Aerial crown-view tile of a tropical tree (Barro Colorado Island, Panama), acquired 20250715:
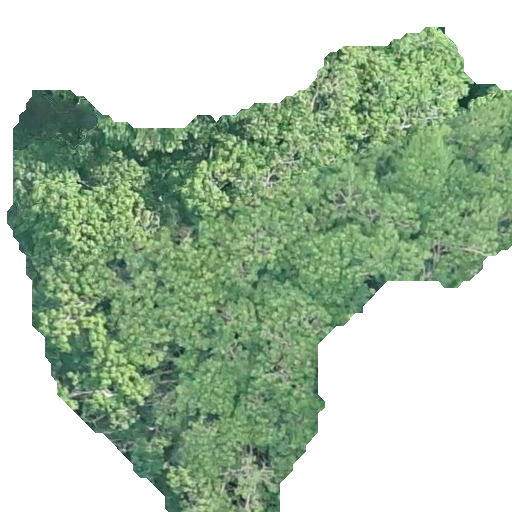
Species: Hura crepitans
GBIF accepted scientific name: Hura crepitans
Crown area: 232.969 m²